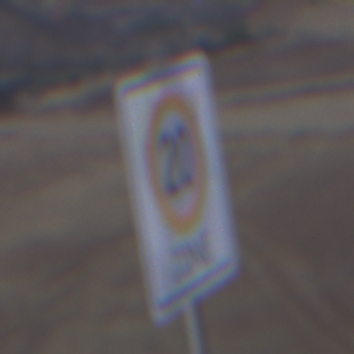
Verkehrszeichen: BeginnZone20
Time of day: Dusk
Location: Outdoor (Nature)
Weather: Clear
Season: NotSpecified
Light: Natural